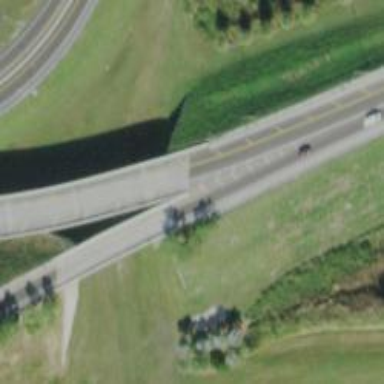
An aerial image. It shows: Motorway link bridge.